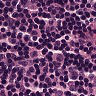
Metastatic tissue present: no